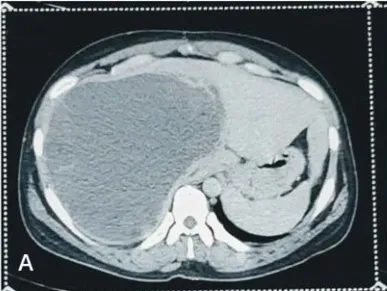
CT and gross. Abdomen (axial view) showing enlarged liver with a well-circumscribed hypoattenuating cystic lesion involving the right lobe.
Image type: radiology (ct)